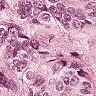
Metastatic tissue present: yes